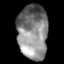
Tissue: skin
Cell type: Fibroblasts
Senescence score: 0.7865
Nuclear area (px): 1614
Mean DAPI intensity: 133.366